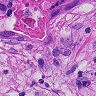
Metastatic tissue present: yes